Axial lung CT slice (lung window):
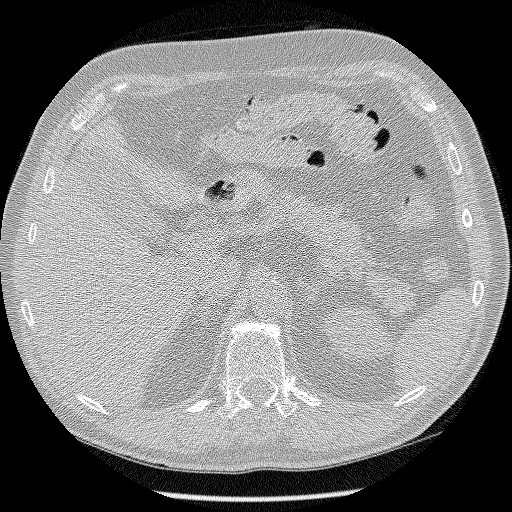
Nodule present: no